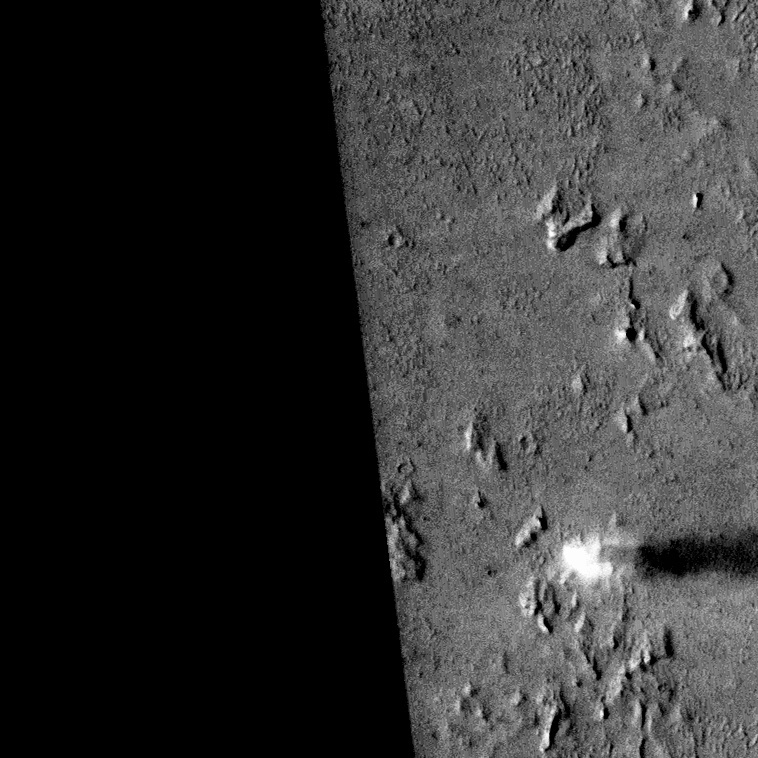
Label: dustdevil